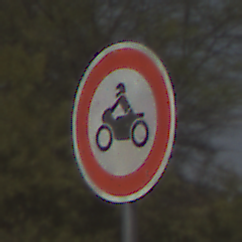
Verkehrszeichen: VerbotKraftraeder
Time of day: MorningAfternoon
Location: Outdoor (Nature)
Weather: PartlyCloudy
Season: NotSpecified
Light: Natural